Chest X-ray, PA view. Patient: 43 years old, sex M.
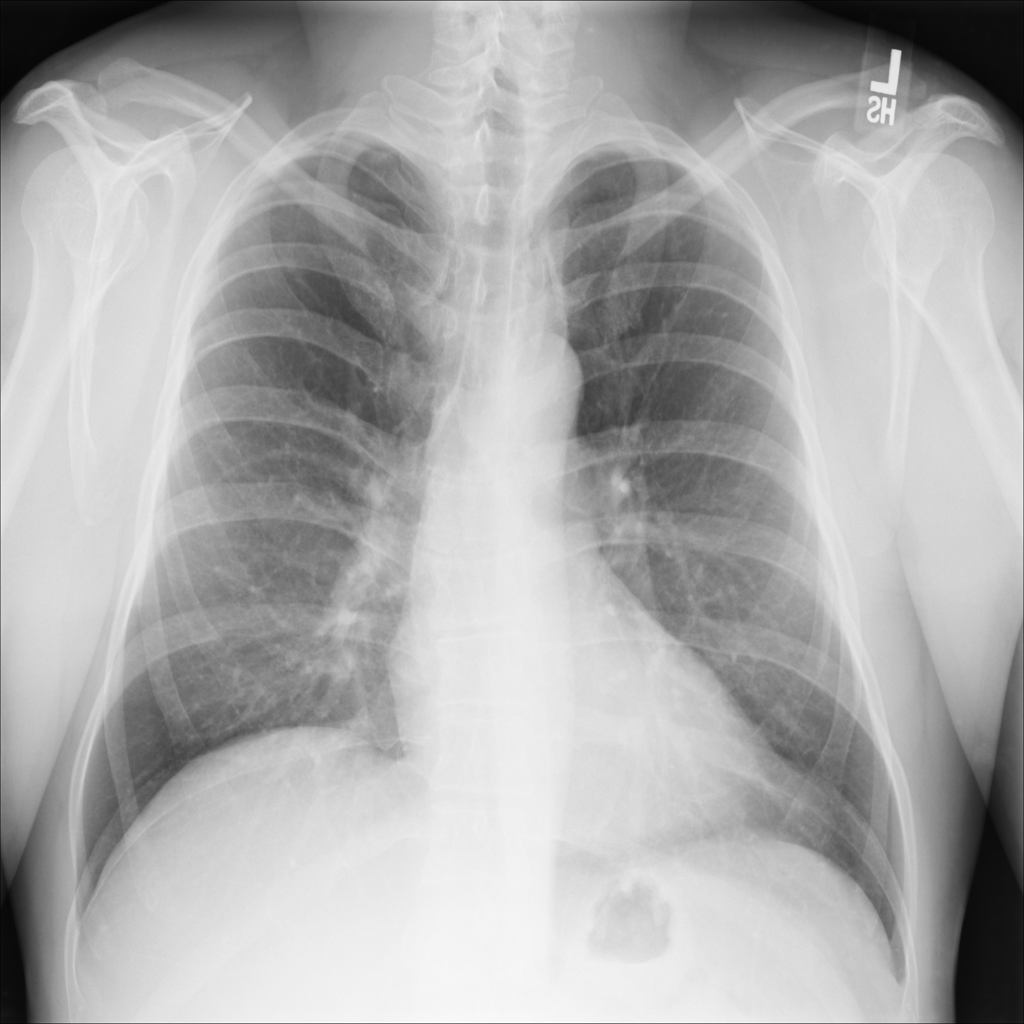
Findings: No Finding